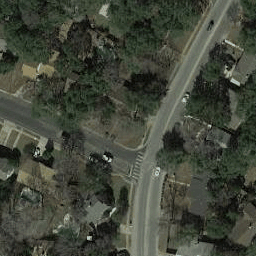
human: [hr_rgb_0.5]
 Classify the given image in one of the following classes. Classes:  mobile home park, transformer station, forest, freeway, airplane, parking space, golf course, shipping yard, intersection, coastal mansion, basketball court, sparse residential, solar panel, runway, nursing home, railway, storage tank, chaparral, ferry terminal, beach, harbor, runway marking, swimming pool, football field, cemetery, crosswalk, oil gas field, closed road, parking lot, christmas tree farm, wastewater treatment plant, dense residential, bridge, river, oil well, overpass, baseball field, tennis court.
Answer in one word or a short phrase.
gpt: intersection